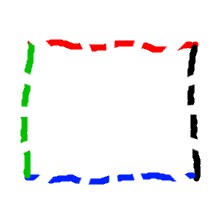
Shape: rectangle